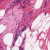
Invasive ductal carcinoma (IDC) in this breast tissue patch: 0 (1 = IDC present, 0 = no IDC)